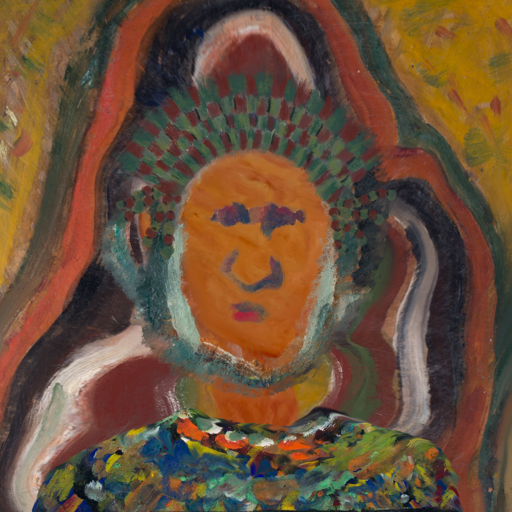
Background: AfterRaid, Head And Neck Front: Pious_Lady, Face Front: In_The_Sun, Bust: An_Impression, Hair Front: Boggyland, Head Accessory: After_Raid_Crown, Second Necklace: Blank, Necklace: Blank, Baby: Blank